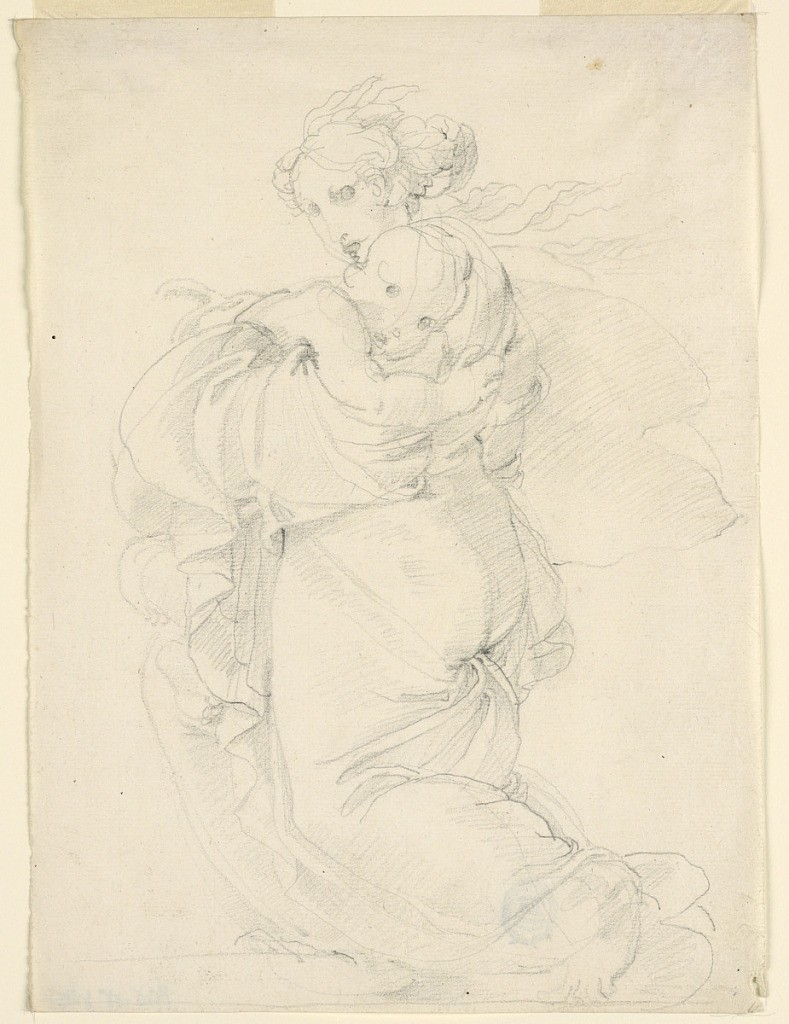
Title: The Virgin and Child
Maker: Fortunato Duranti, Italian, 1787 - 1863
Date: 1820–1850
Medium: Graphite, impressed lines on paper
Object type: Drawing
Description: The Virgin walks toward the left, carrying the Child in her left arm.